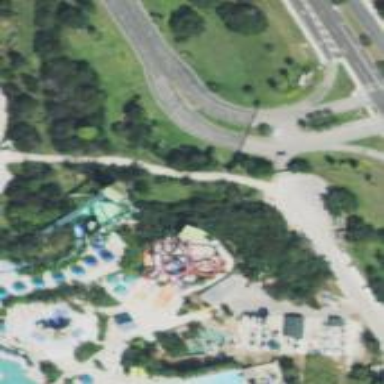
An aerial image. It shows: Water slide attraction.